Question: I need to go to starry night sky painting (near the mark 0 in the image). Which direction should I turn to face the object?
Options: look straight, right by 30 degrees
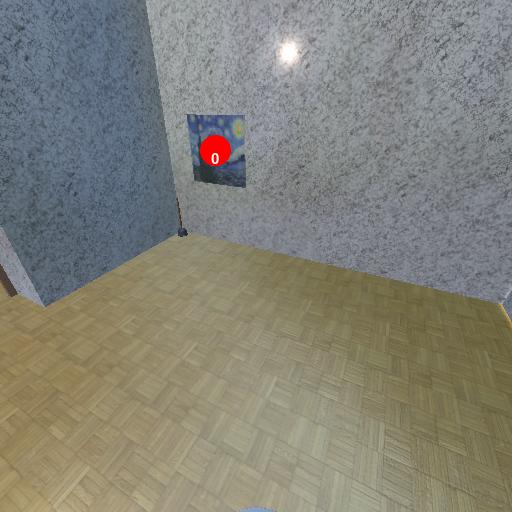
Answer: look straight